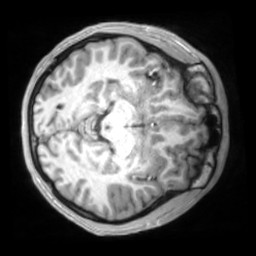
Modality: T1w
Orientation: axial
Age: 22
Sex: male
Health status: ill
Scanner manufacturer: siemens
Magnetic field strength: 3 T
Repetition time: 2.2 s
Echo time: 0.00157 s